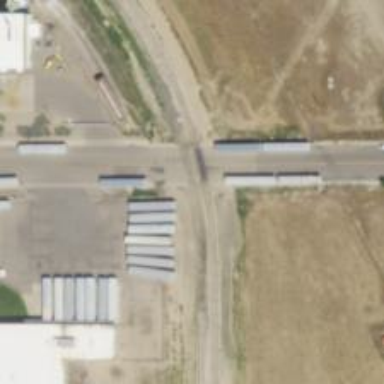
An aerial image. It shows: Rail spur service.